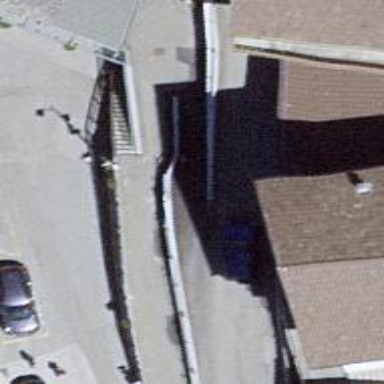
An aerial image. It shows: Retaining wall.